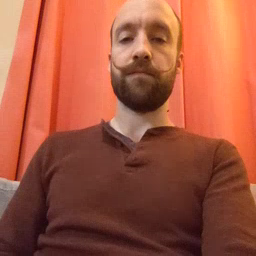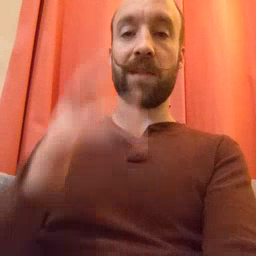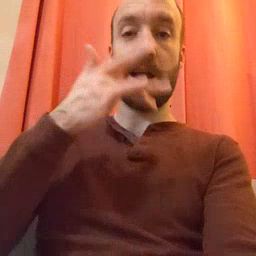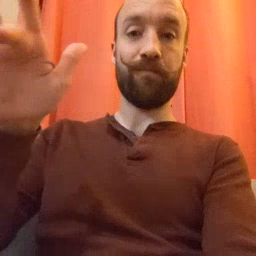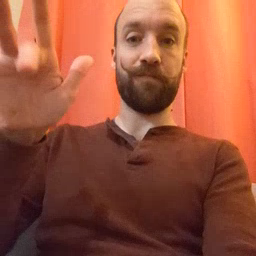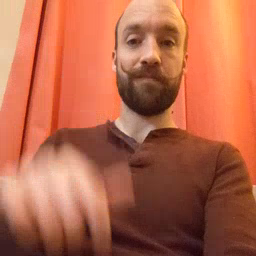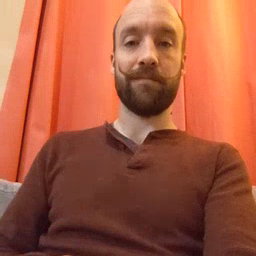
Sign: empty